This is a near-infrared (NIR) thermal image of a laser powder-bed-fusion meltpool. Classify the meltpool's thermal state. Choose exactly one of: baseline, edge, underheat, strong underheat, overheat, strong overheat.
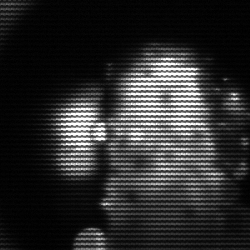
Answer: strong underheat